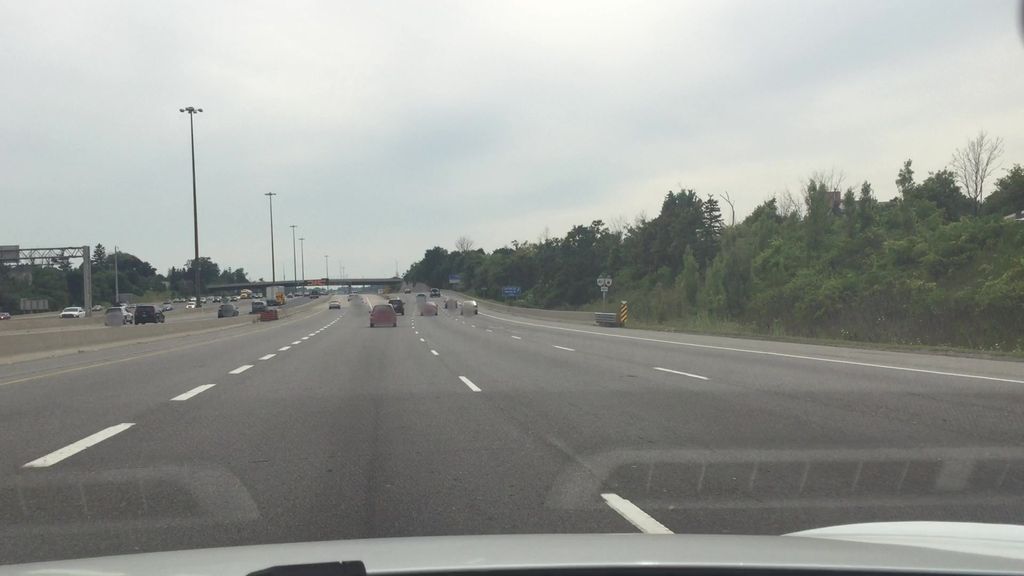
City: toronto